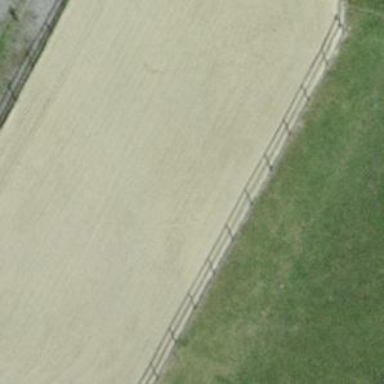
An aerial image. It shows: Equestrian pitch used for leisure and sports activities.